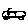
Label: car